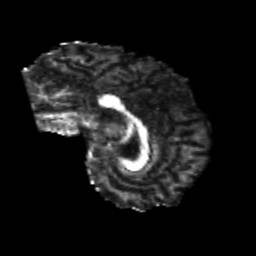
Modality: FA
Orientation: sagittal
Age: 25
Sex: male
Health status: healthy
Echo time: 0.074 s